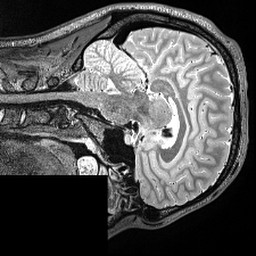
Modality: T2w
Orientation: sagittal
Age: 20
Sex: male